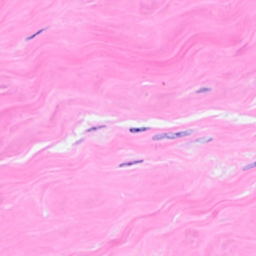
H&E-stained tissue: Breast